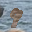
Label: 9